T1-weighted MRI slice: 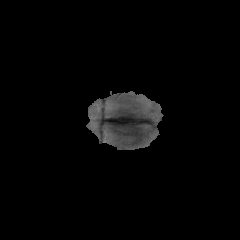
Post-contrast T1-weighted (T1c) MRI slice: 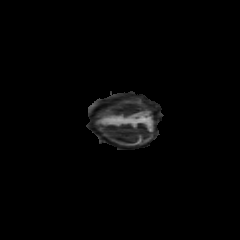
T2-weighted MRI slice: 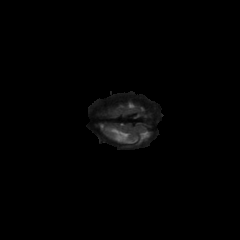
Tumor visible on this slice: no